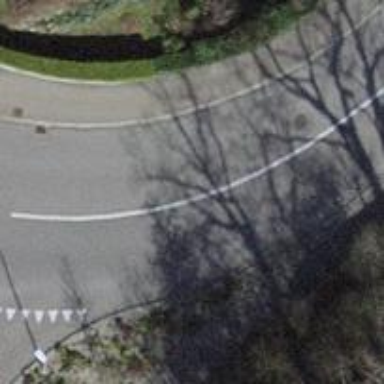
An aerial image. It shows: Residential road with sidewalks on both sides.